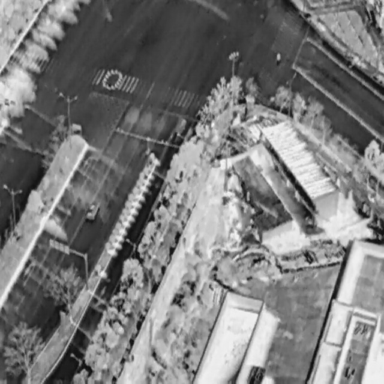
There is a Car in the infrared image.